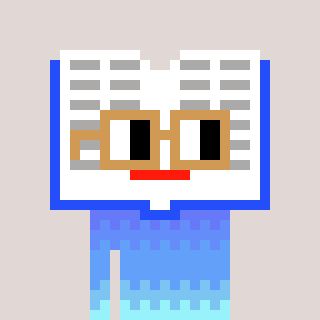
a pixel art character with square brown glasses, a dictionary-shaped head and a orange-colored body on a warm background